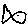
Label: fish